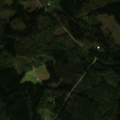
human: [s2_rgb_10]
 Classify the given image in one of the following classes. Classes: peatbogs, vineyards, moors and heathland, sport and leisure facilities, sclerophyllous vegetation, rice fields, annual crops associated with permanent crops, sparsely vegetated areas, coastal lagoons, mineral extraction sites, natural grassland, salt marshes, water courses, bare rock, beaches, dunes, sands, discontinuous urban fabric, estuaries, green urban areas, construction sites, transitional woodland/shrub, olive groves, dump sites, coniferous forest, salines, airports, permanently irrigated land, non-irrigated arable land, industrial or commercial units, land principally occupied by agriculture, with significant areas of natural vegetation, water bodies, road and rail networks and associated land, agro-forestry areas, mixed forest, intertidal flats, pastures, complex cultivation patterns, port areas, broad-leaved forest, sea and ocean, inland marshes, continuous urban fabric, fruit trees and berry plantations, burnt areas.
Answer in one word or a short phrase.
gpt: coniferous forest, mixed forest, transitional woodland/shrub